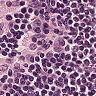
Metastatic tissue present: no